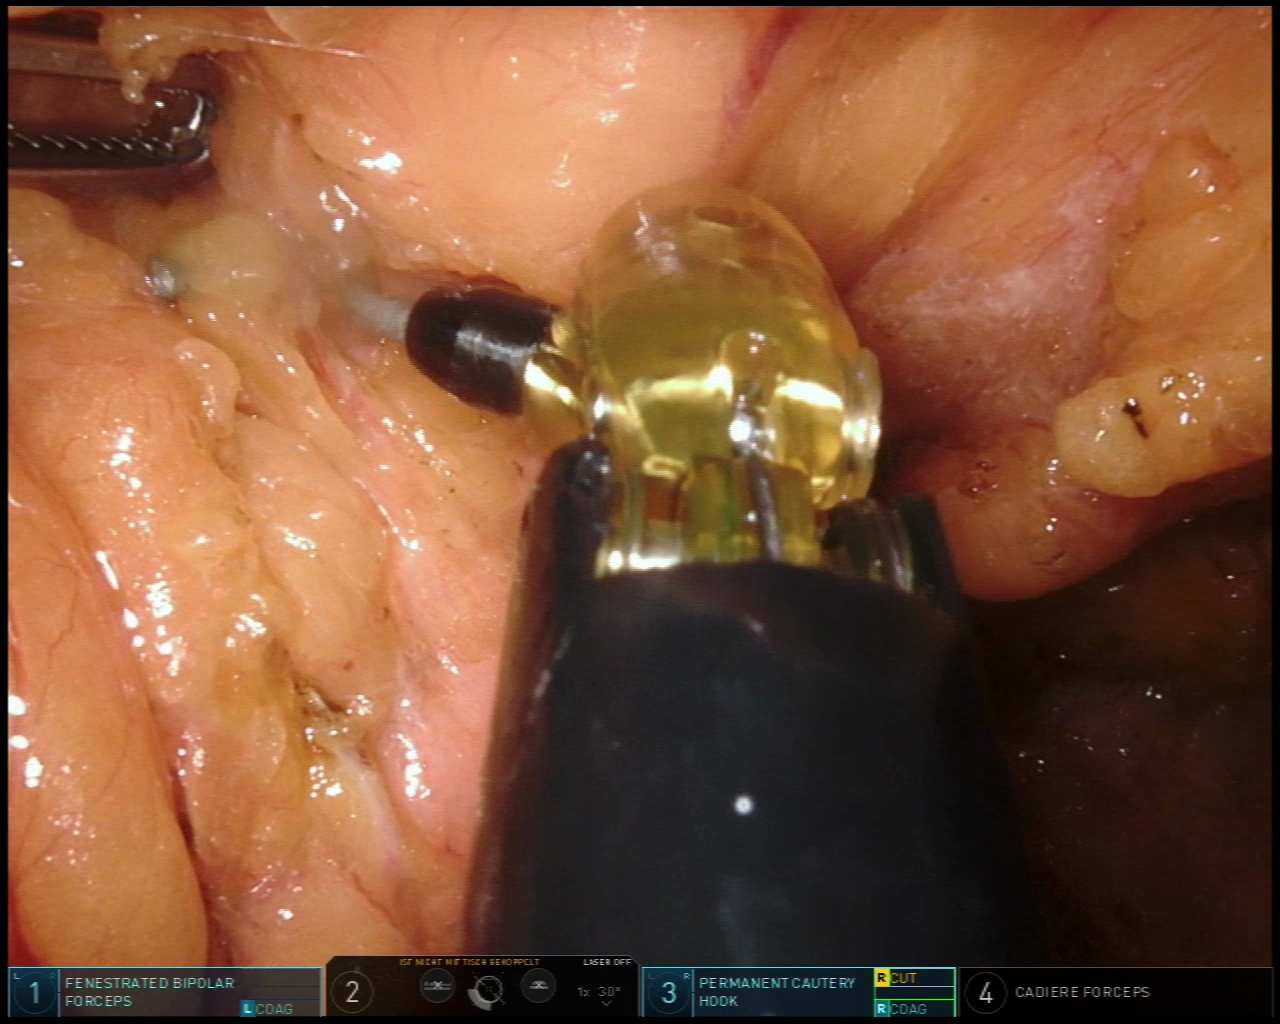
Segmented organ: pancreas
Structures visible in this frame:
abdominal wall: no
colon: no
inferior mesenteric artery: no
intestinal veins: no
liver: no
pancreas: yes
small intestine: no
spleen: no
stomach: no
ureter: no
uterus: no
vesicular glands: no